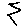
Label: zigzag